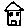
Label: house